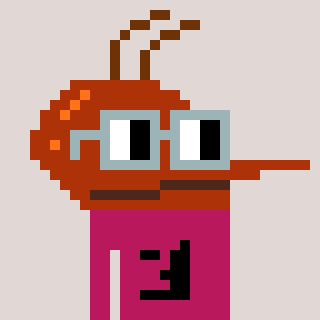
a pixel art character with square dark gray glasses, a mosquito-shaped head and a darkpink-colored body on a warm background